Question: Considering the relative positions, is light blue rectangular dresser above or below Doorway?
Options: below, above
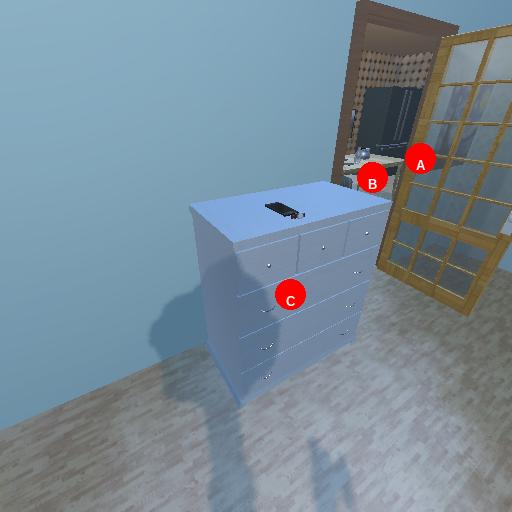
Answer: below